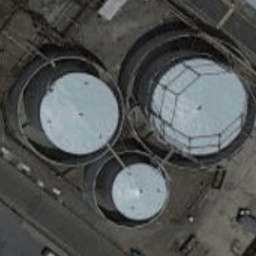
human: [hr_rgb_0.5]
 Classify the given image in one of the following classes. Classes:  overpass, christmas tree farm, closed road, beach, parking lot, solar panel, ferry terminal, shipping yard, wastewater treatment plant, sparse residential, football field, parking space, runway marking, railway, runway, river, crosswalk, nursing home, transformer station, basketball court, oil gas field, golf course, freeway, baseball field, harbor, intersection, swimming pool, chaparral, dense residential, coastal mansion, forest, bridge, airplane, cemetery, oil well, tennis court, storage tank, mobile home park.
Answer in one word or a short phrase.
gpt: storage tank